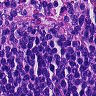
Metastatic tissue present: no